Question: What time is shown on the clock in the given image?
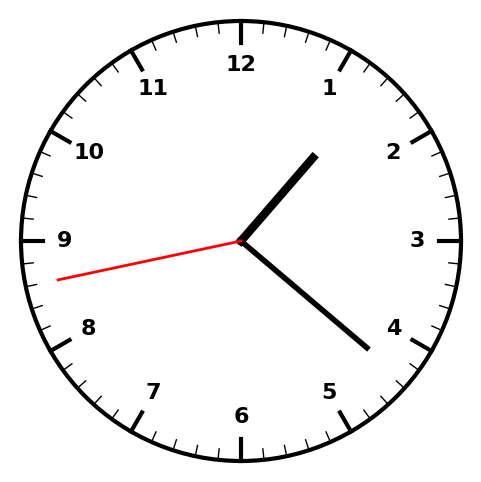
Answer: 01:21:43